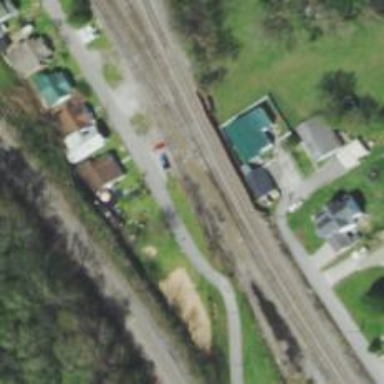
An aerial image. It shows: Railway siding for service.